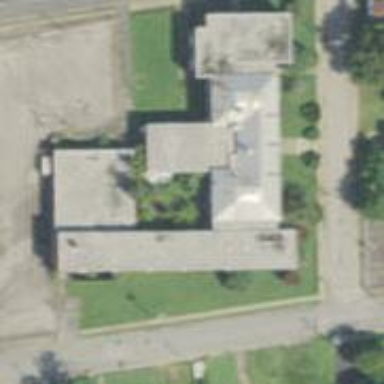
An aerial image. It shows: Kindergarten.